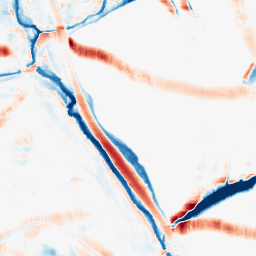
Category: morphological
Decomposition family: morphological_rect
Decomposition parameters: operation: average
width: 20
height: 20
Upsampling method: cubic_mitchell
Upsampling parameters: scale: 4
Upsampling scale: 4